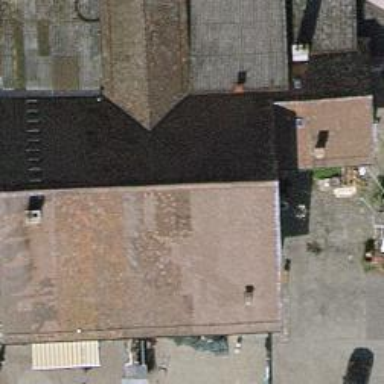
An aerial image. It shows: Flat-roofed building that appears to be farm.